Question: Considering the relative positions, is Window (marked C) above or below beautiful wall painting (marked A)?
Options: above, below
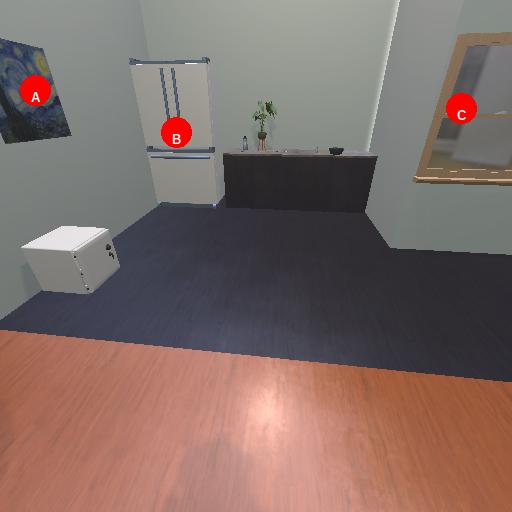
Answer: above